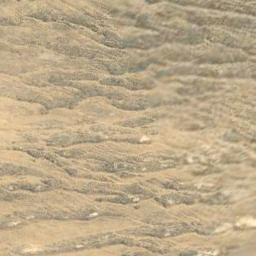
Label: desert